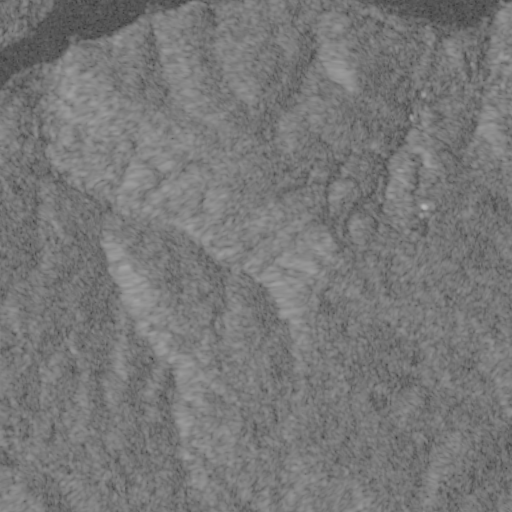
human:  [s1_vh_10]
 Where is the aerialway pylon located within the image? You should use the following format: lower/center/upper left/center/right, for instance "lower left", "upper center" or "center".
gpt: The aerialway pylon is located in the upper right of the image.
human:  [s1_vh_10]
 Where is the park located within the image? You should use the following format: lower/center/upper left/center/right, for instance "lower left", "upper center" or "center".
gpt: The park is located in the upper right of the image.
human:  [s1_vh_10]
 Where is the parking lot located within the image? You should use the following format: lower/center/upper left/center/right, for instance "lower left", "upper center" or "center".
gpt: The parking lot is located in the upper right of the image.
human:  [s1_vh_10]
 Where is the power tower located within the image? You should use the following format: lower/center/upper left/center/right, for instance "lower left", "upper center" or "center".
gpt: The power tower is located in the upper of the image.
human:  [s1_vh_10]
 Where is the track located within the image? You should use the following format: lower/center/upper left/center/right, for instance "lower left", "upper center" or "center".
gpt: The track is located in the upper right of the image.
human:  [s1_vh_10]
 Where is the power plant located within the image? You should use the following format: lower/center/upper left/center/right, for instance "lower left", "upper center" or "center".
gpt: There is no power plant in the image.

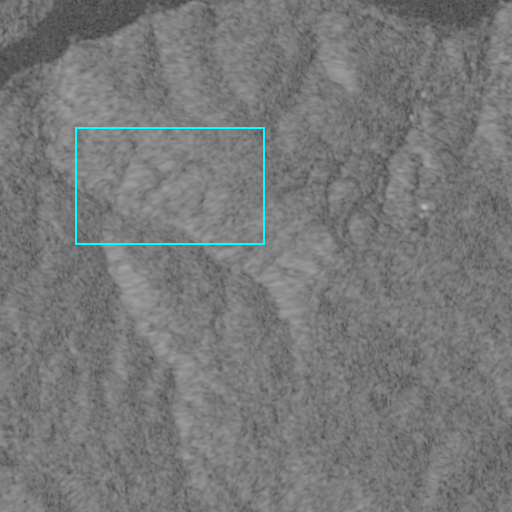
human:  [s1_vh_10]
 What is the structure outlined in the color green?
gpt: There is no green outline.
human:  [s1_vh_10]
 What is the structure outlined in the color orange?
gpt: There is no structure outlined in orange.